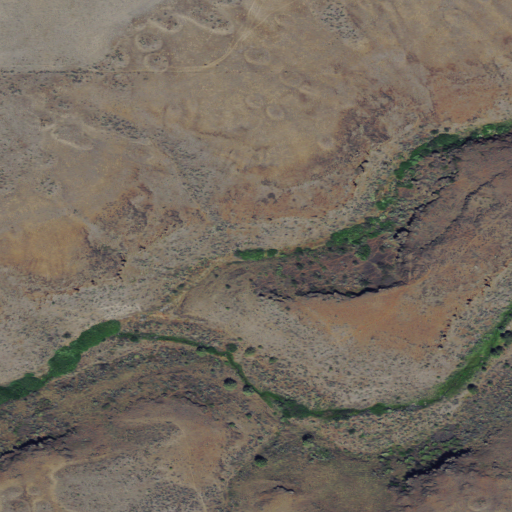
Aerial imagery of valley in Oregon named Sand Hollow containing shrub and grassland